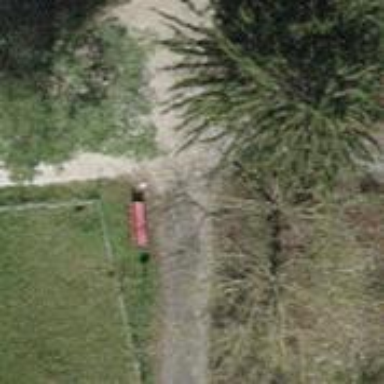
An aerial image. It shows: Bench for seating.